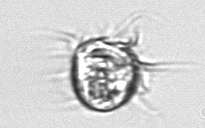
Label: Leegaardiella_ovalis